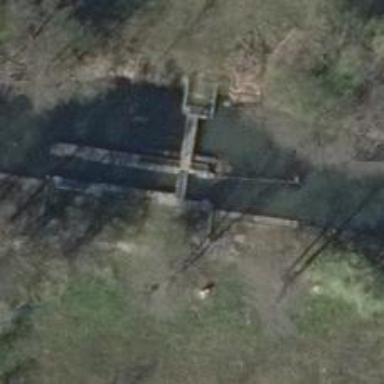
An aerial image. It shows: Lock gate along waterway.